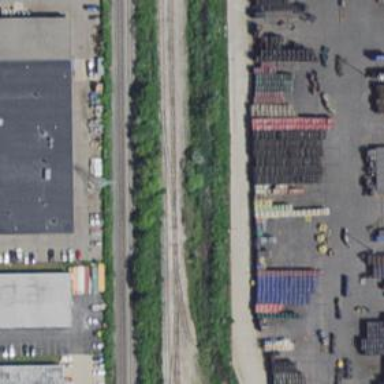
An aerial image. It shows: Railway track.